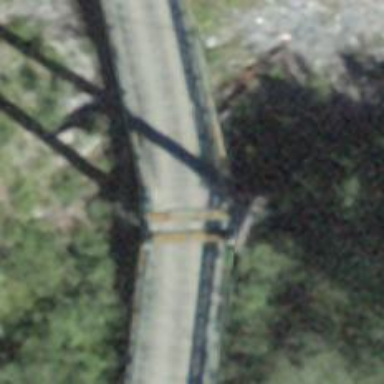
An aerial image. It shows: Unclassified road with bridge.